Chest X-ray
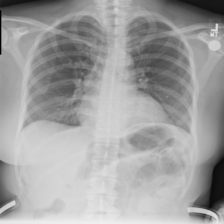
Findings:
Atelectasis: negative
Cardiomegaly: negative
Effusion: negative
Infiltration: negative
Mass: negative
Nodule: negative
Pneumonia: negative
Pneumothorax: negative
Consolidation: negative
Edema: negative
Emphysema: negative
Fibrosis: negative
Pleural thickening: negative
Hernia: negative